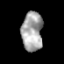
Tissue: prostate
Cell type: Myeloid cells
Senescence score: 0.299
Nuclear area (px): 805
Mean DAPI intensity: 166.578